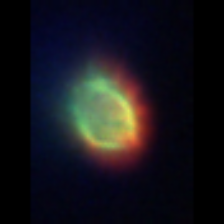
Taxon: NanoPlankton
Group: Other